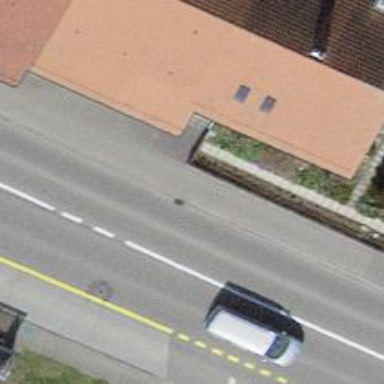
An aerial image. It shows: Bus stop with designated public transport stop position.